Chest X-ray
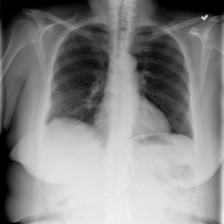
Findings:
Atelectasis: positive
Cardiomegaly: negative
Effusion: negative
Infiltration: positive
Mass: negative
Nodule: negative
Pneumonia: negative
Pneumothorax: negative
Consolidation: negative
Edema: negative
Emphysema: negative
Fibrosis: negative
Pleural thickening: negative
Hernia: negative